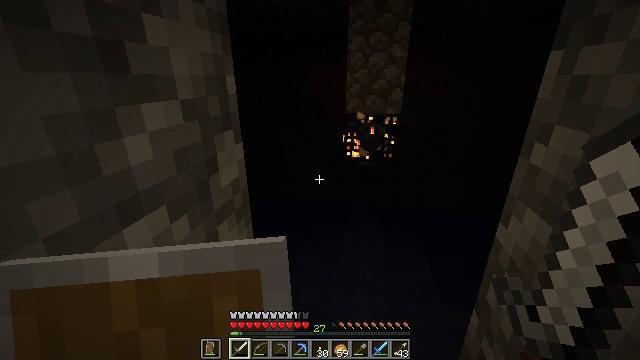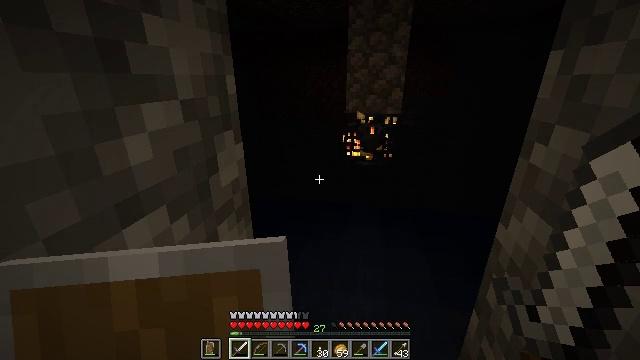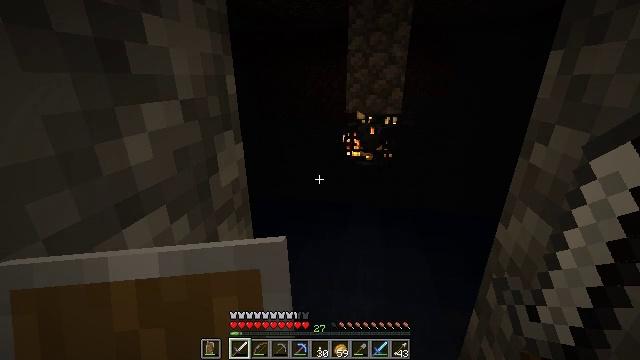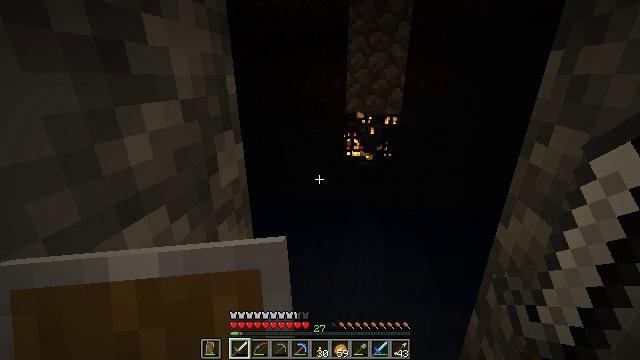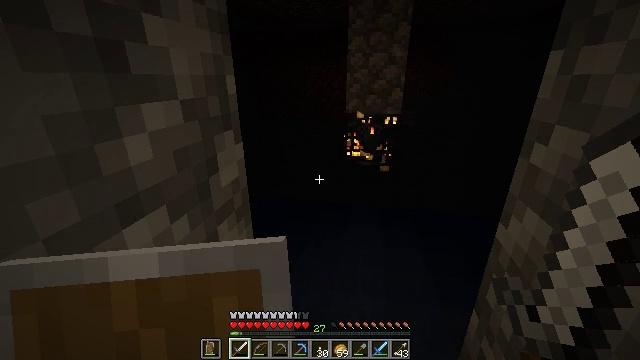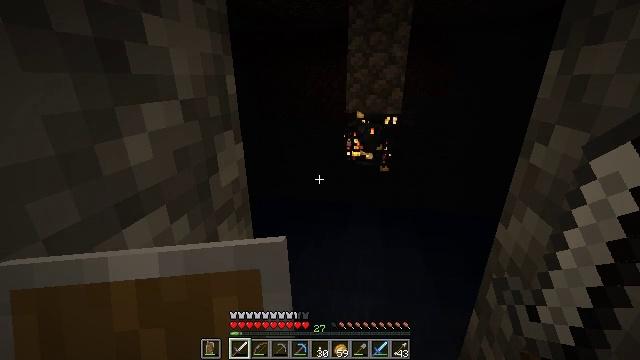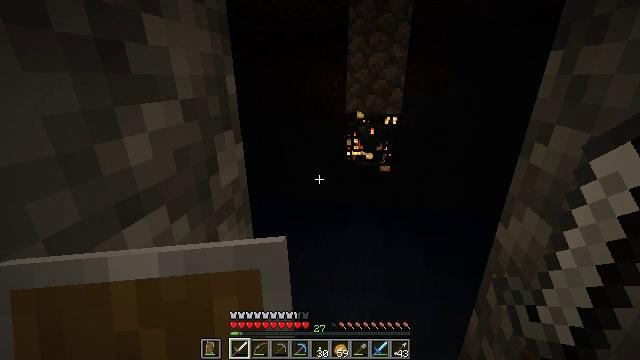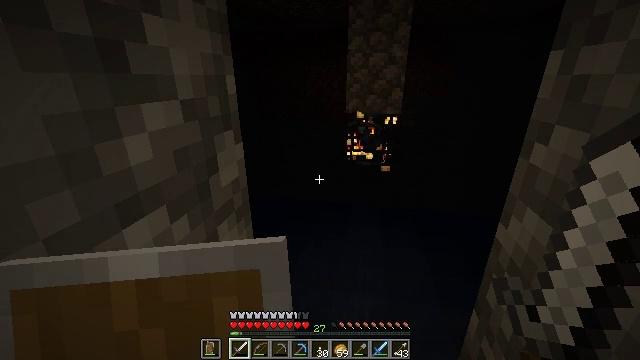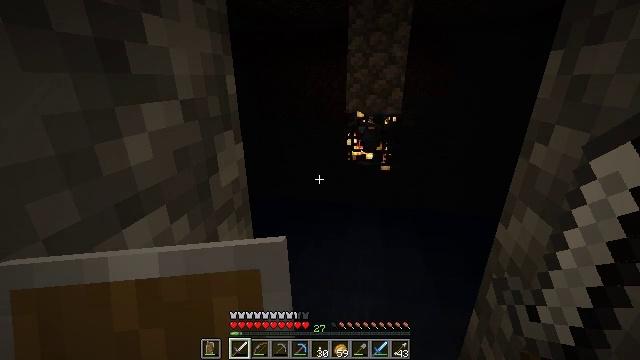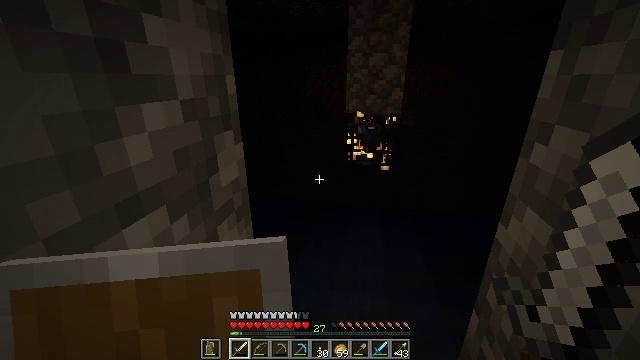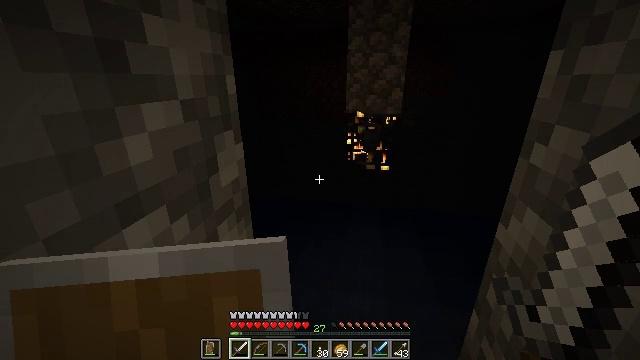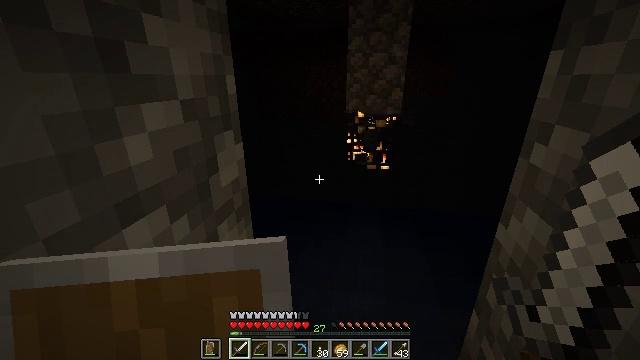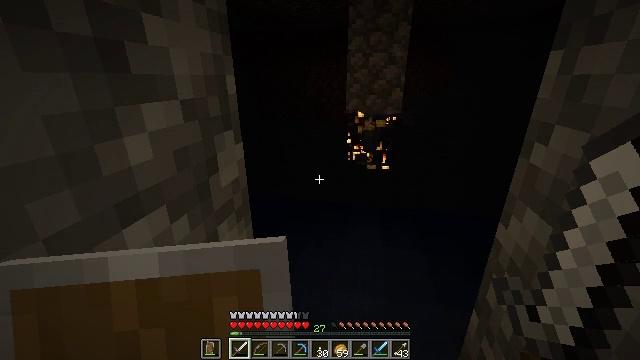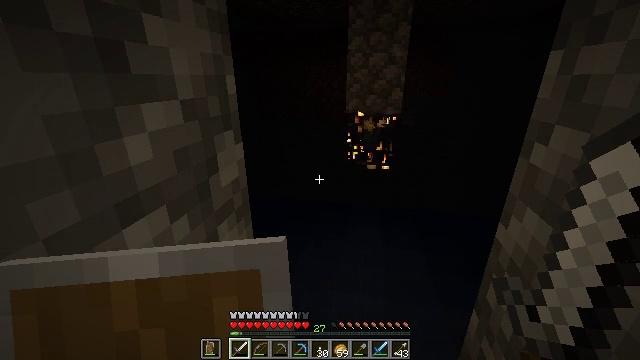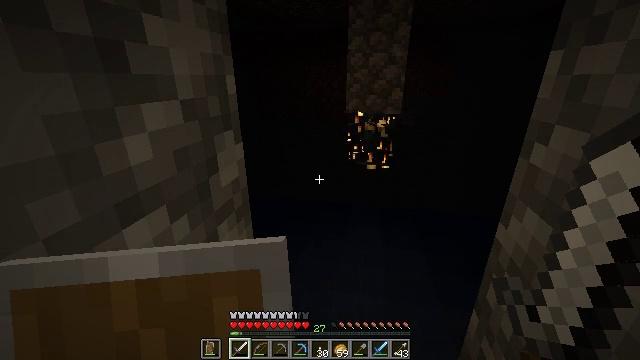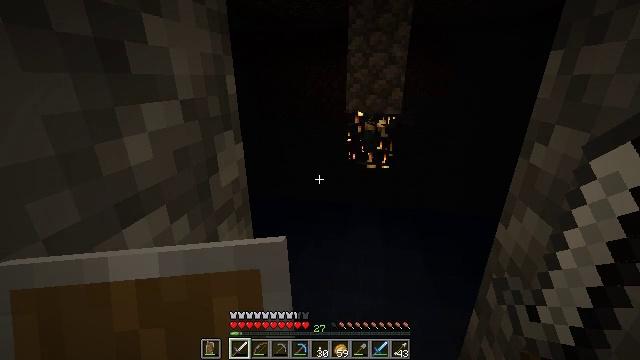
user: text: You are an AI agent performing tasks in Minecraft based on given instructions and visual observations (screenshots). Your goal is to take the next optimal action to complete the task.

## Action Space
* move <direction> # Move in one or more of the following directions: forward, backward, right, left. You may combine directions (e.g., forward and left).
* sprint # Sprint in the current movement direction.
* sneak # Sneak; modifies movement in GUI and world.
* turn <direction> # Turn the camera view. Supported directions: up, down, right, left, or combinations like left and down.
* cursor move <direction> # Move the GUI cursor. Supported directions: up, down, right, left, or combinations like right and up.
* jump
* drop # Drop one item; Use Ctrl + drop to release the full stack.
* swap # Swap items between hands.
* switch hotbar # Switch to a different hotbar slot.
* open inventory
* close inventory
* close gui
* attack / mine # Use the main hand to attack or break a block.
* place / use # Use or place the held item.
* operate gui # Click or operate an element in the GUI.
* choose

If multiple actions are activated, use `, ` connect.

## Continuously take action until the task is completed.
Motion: motion action
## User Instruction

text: Drop an iron sword.
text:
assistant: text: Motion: no_op
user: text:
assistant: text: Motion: no_op
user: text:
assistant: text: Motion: no_op
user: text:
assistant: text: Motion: no_op
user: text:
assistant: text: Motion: no_op
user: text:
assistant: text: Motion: no_op
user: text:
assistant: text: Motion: no_op
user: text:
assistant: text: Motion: no_op
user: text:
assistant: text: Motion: no_op
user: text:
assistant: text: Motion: no_op
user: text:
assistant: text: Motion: no_op
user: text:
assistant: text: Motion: no_op
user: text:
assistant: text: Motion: no_op
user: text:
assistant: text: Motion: no_op
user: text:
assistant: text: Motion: no_op
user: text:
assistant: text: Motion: no_op
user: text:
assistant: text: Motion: no_op
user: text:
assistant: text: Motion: no_op
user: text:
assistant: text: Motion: no_op
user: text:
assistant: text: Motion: no_op
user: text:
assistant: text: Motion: no_op
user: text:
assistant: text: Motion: no_op
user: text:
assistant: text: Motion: no_op
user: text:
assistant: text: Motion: no_op
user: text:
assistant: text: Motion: no_op
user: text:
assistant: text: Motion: no_op
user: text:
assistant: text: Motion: no_op
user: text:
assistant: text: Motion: no_op
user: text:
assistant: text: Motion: no_op
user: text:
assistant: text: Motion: no_op